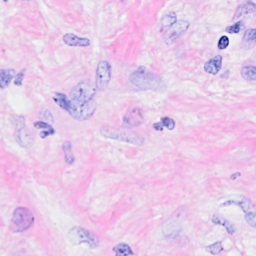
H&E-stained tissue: Breast